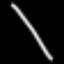
Label: line